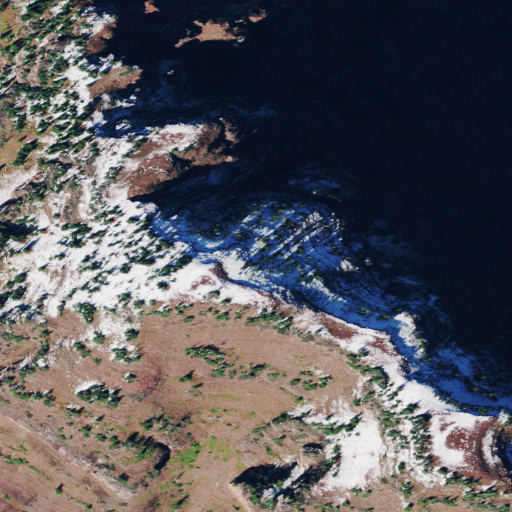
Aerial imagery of mountain in Montana named Condor Peak containing evergreen forest, shrub, and grassland